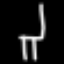
Label: chair